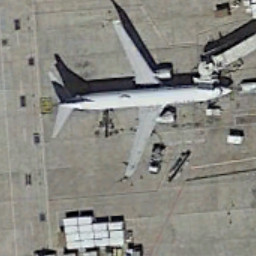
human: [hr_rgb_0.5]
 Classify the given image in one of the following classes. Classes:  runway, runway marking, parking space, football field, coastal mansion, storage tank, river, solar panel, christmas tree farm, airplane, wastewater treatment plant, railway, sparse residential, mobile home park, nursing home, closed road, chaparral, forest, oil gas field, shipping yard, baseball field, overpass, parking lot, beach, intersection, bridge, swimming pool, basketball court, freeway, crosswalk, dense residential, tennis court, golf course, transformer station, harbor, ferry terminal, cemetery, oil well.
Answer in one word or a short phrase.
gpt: airplane